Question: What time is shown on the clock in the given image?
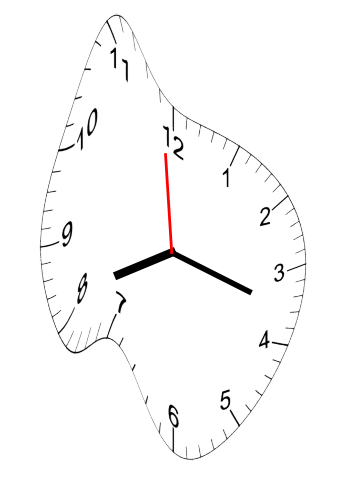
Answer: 08:17:59